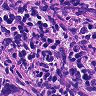
Metastatic tissue present: yes